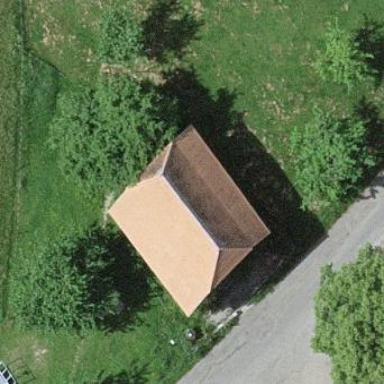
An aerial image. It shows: Rural barn.